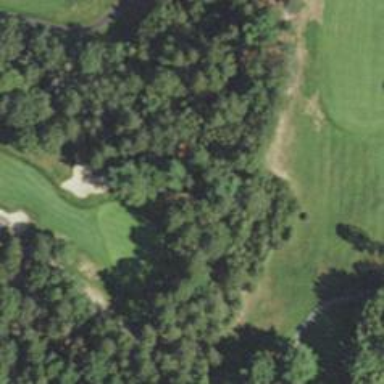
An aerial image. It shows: View of golf hole.